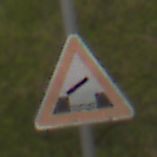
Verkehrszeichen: BeweglicheBruecke
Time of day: MorningAfternoon
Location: Outdoor (Nature)
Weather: Overcast
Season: NotSpecified
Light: Natural